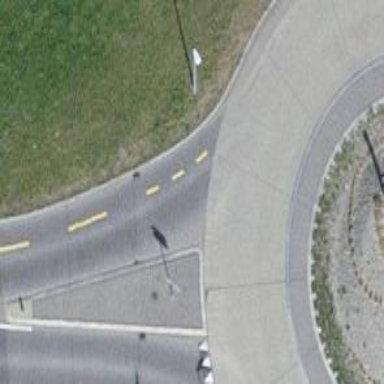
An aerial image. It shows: Primary highway with asphalt surface leading to roundabout.